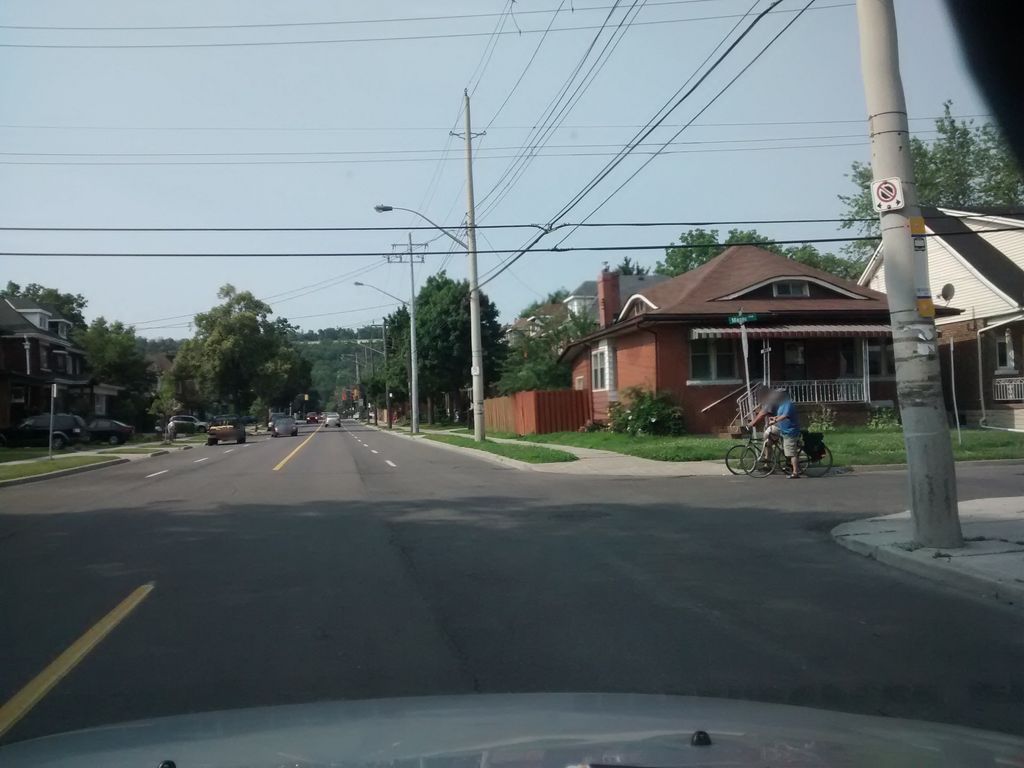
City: hamilton